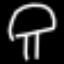
Label: mushroom